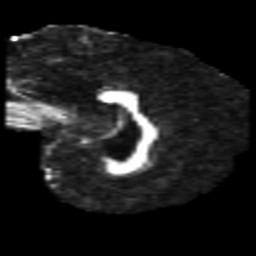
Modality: FA
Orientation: sagittal
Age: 38
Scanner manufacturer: philips
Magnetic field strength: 3 T
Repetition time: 8.6 s
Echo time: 0.127 s